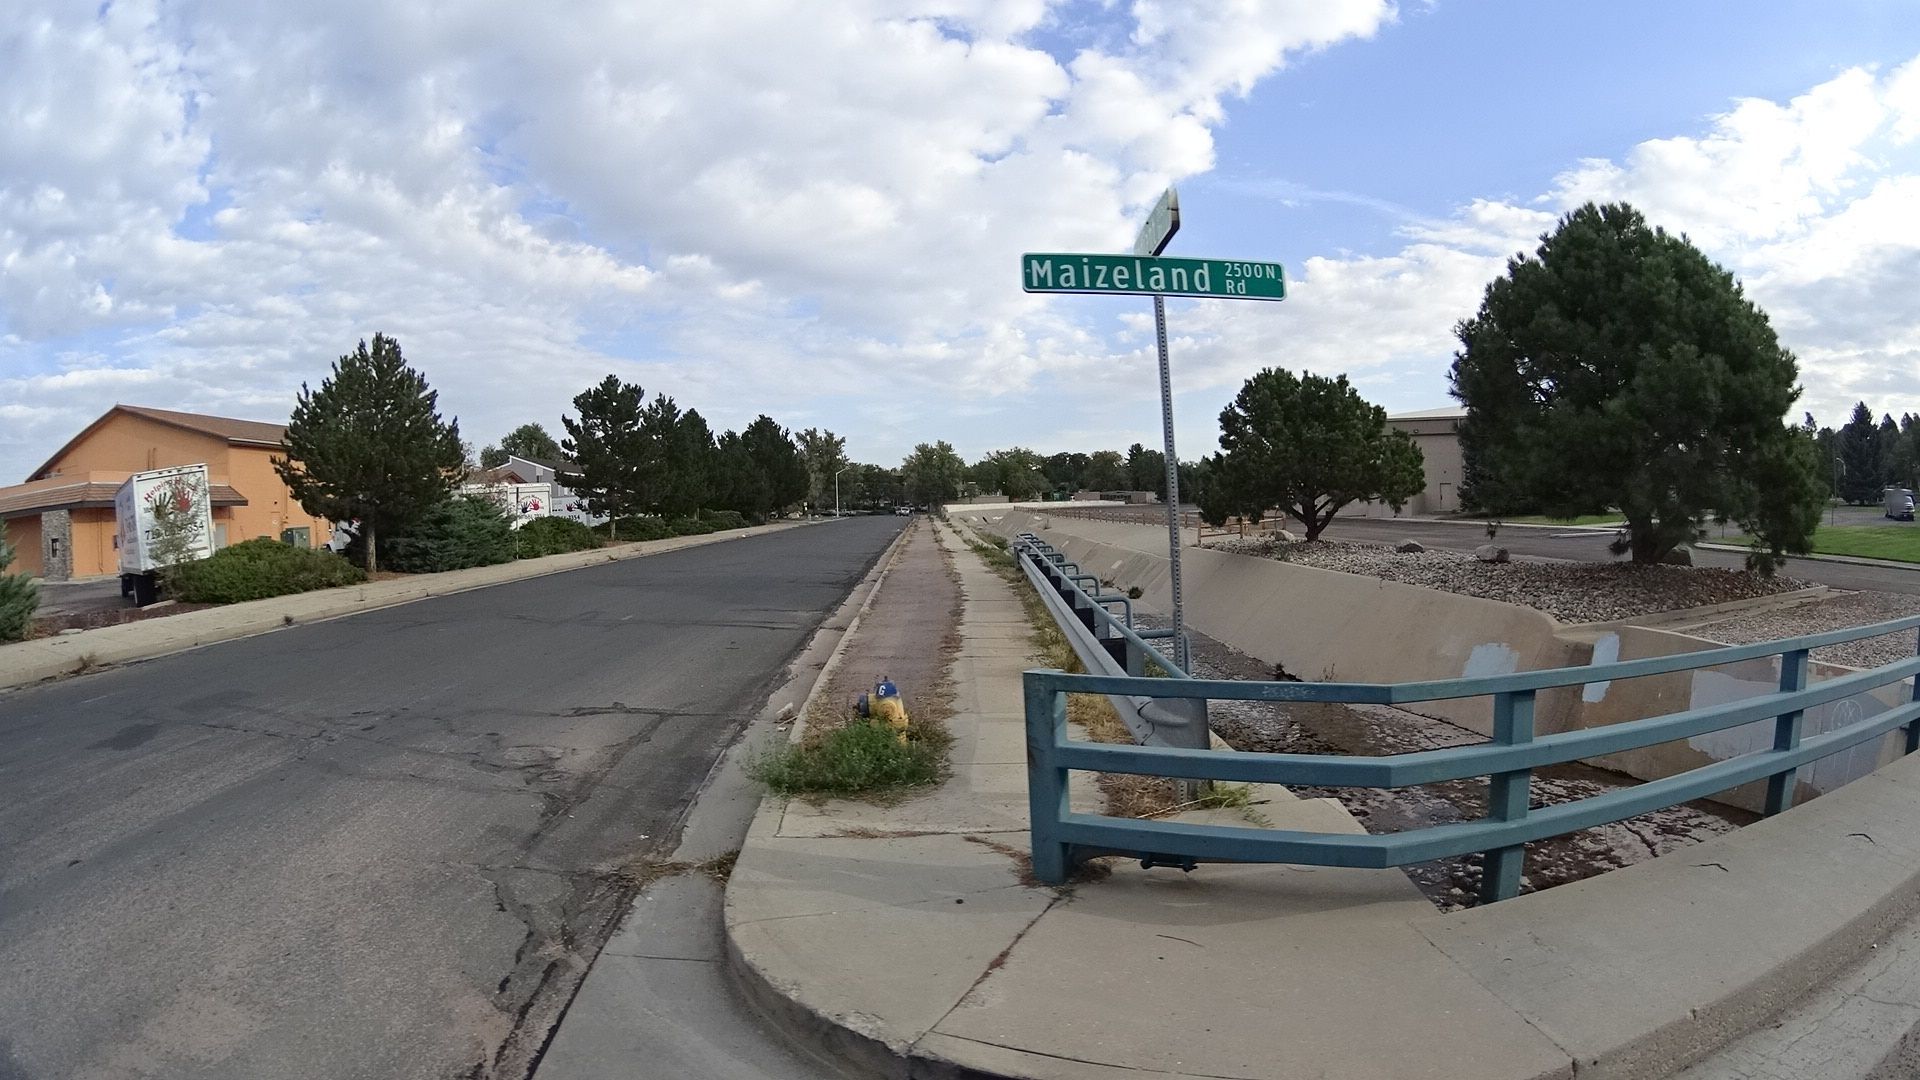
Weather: cloudy
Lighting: day
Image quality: good
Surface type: cycling surface
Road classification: path, cycleway
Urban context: urban centre
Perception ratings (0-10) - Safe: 2.15, Lively: 3.58, Beautiful: 4.92, Boring: 5.65, Depressing: 4.36, Wealthy: 3.42